Question: Running the following:
'''
class Base:
x = 1
class A(Base):
pass
y = Base.__subclasses__()[0].x
'''
produces 'y=1' as expected. However, PyCharm warns me about the last line:

Since all subclasses inherit from 'Base' they must contain 'x' attribute, therefore I thought it would be obvious for PyCharm to resolve 'x'. My original intention with this code was to iterate through all subclasses and find the one with appropriate attribute value.
I've been searching through related questions but couldn't come up with anything better.
What am I missing, and how should I modify my code?
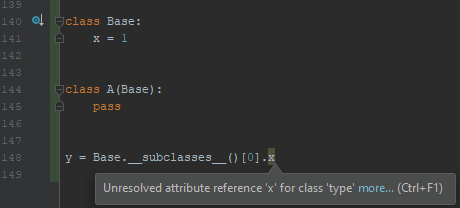
Answer: In this case: Simply ignore that warning.
I often found that PyCharm isn't really great with metaclasses - and '__subclasses__' is a metaclass method.
In your specific case: PyCharm uses typeshed with the <URL>:
'''
class type(object):
...
def __subclasses__(self: _TT) -> List[_TT]: ...
...
'''
However PyCharm somehow resolves this in your example to 'List[type]' instead of the correct 'List[Base]'. So 'Base.__subclasses__()[0]' has the "inferred type" 'type' and because 'type' has no attribute 'x' it reports the access as "unresolved".
But that's a shortcoming of PyCharm, not your code.